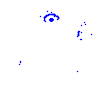
Particle: proton